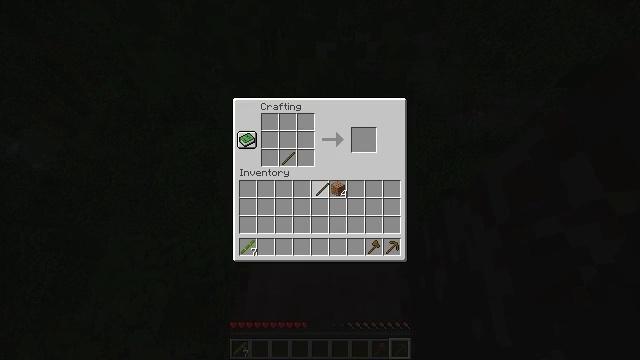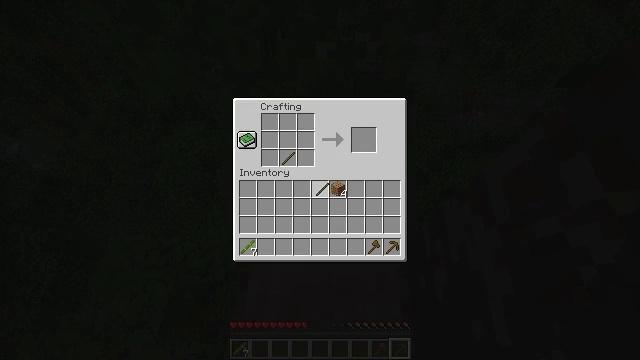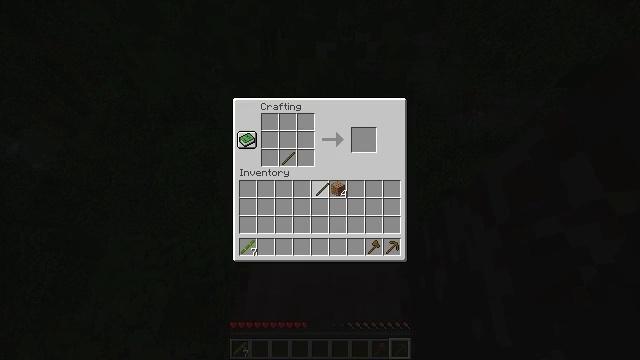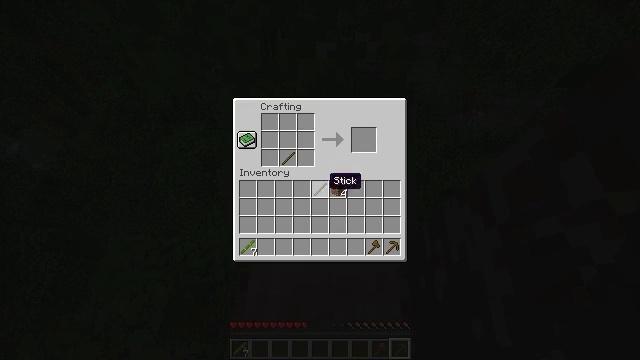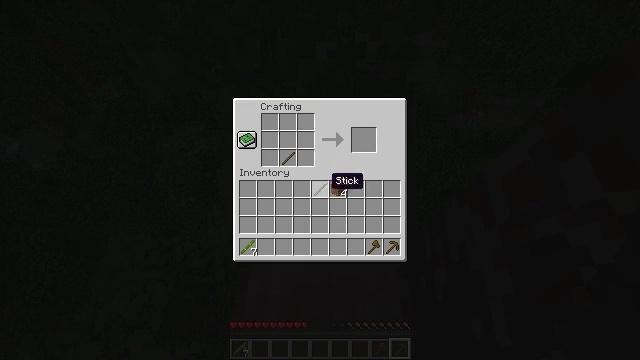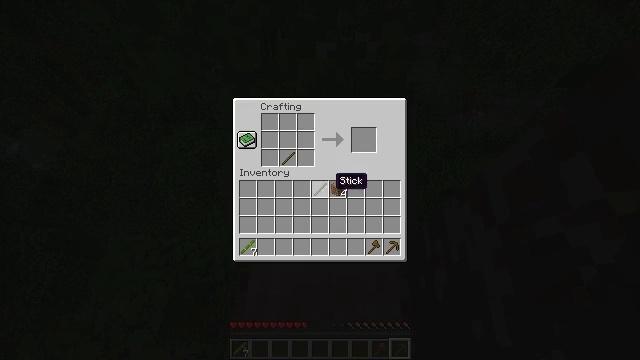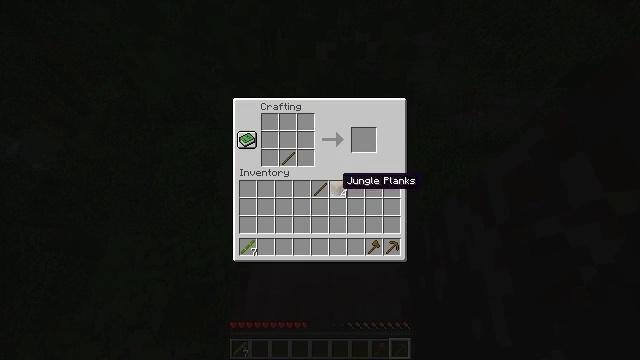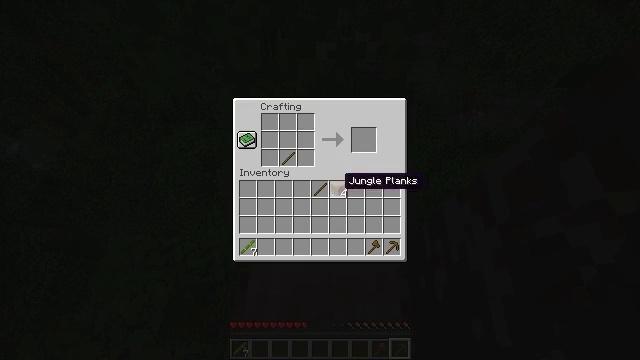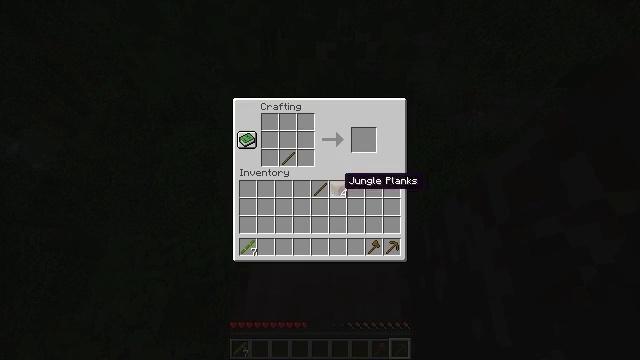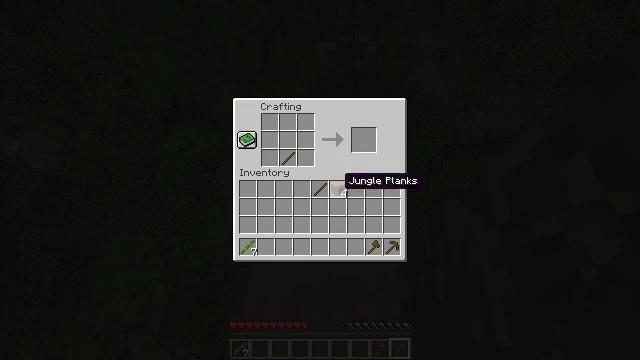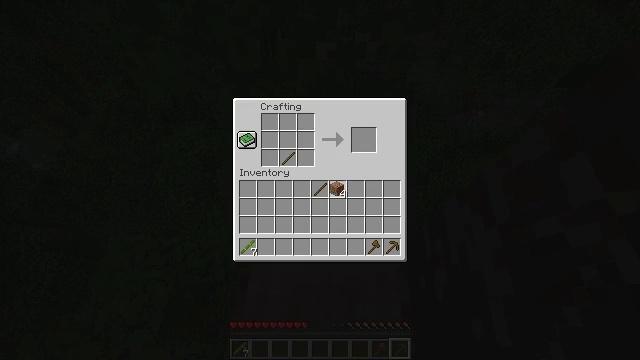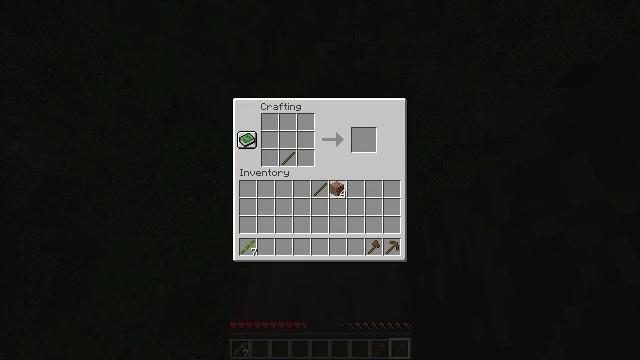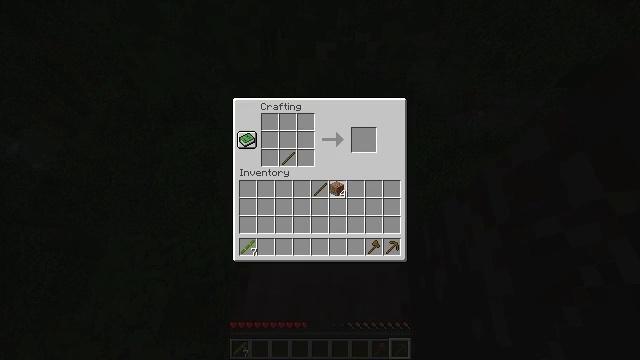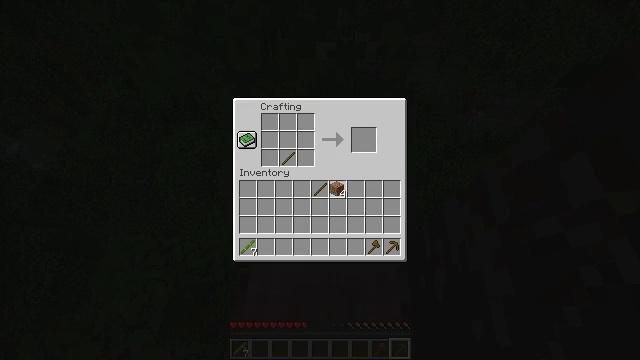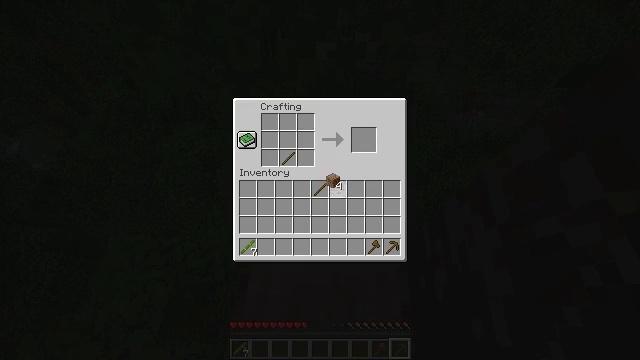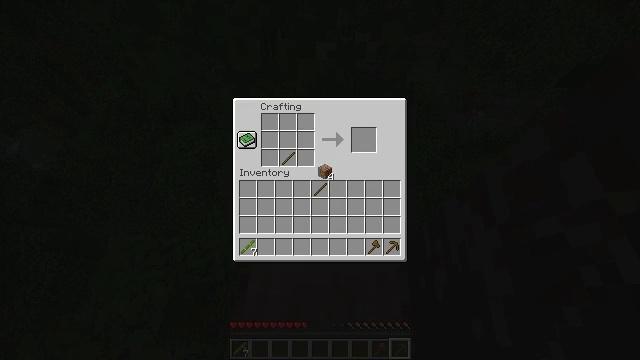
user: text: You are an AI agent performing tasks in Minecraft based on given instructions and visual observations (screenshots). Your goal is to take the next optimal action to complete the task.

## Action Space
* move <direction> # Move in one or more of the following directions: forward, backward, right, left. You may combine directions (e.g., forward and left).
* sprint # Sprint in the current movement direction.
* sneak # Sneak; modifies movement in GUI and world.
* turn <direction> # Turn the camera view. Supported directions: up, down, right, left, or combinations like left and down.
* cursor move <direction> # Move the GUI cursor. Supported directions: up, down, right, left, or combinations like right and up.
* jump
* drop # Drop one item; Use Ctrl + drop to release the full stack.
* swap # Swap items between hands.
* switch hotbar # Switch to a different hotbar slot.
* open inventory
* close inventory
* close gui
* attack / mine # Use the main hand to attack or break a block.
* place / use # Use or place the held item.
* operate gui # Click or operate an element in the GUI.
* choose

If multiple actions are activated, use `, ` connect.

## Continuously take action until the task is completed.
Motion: motion action
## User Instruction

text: Create a wooden sword in the crafting grid using wooden planks and stick.
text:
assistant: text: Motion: operate gui
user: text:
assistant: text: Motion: operate gui
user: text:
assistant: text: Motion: no_op
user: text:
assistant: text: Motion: no_op
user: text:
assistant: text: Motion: no_op
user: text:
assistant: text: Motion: cursor move right
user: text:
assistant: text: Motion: no_op
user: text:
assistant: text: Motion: no_op
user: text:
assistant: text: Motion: no_op
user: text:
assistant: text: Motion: operate gui
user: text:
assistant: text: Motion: operate gui
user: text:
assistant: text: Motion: operate gui
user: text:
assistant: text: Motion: operate gui
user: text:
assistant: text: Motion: cursor move up
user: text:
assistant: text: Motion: cursor move left and up
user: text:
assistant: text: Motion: cursor move up
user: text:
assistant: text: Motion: no_op
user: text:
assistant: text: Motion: no_op
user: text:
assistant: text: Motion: no_op
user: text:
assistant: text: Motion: no_op
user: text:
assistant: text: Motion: no_op
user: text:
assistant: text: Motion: no_op
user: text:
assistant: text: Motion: no_op
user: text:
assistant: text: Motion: no_op
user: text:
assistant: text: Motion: no_op
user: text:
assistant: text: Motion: no_op
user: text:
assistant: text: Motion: no_op
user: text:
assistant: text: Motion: no_op
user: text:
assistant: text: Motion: no_op
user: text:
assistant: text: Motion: no_op